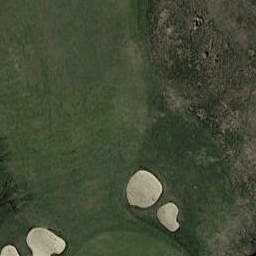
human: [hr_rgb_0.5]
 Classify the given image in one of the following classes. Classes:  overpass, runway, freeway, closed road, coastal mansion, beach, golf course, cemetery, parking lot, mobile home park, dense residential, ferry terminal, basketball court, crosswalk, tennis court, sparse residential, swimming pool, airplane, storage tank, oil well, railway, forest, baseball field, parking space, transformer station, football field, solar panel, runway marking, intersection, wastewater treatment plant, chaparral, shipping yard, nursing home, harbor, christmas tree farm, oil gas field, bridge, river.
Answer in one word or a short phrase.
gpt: golf course